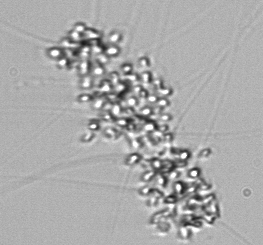
Label: Chaetoceros_didymus_TAG_external_flagellate